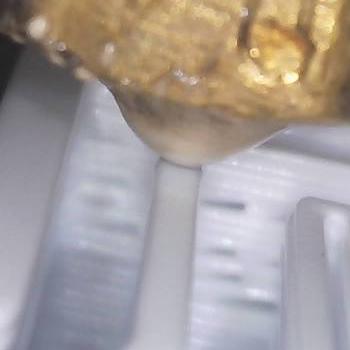
Flow rate: 200%